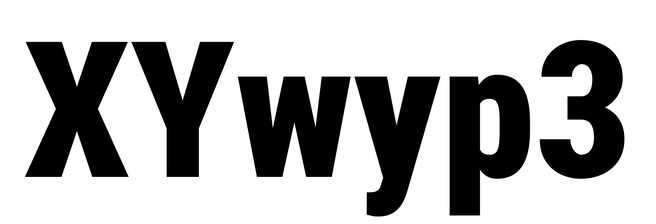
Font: Roboto_Condensed_Black